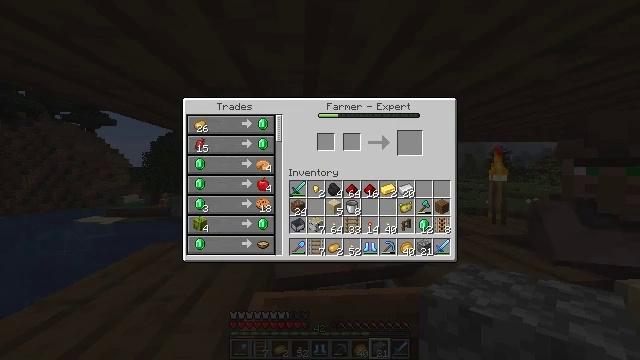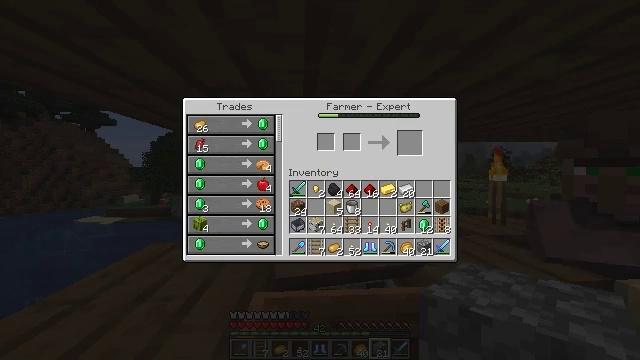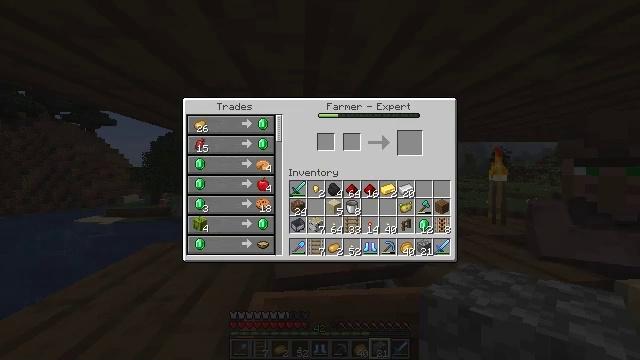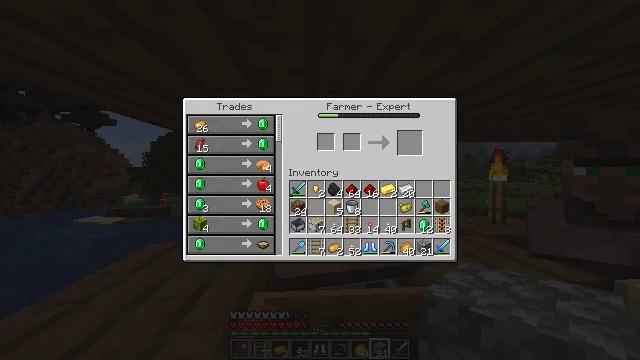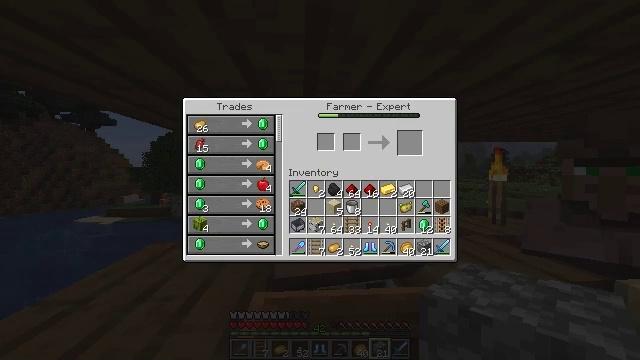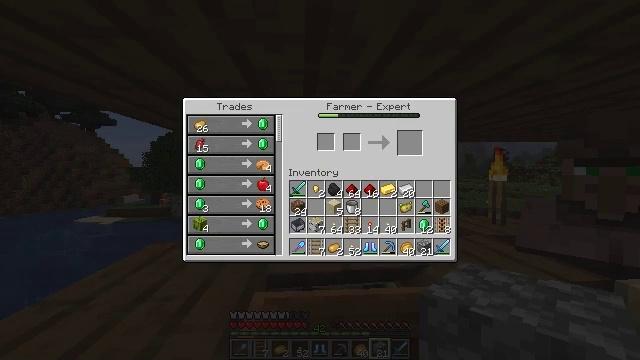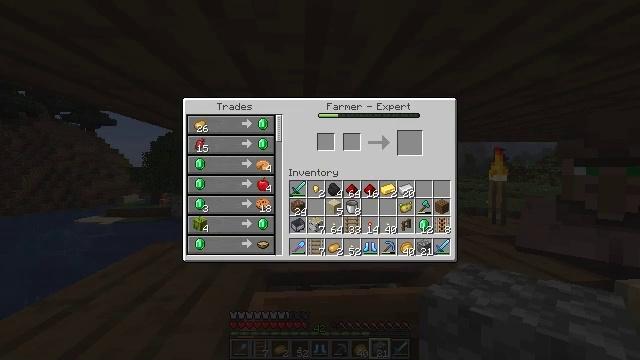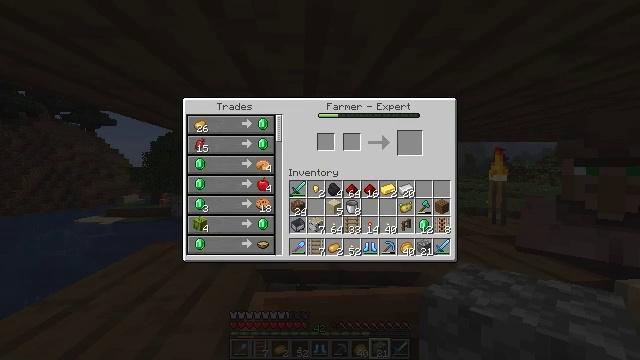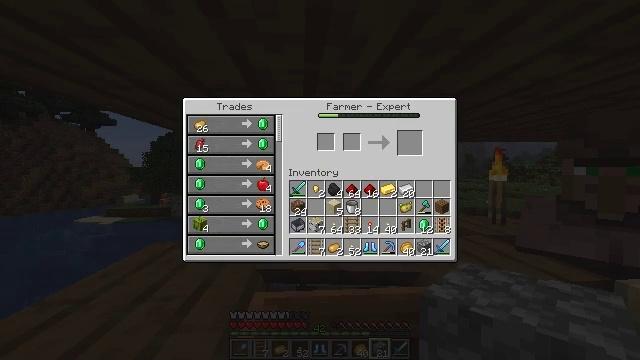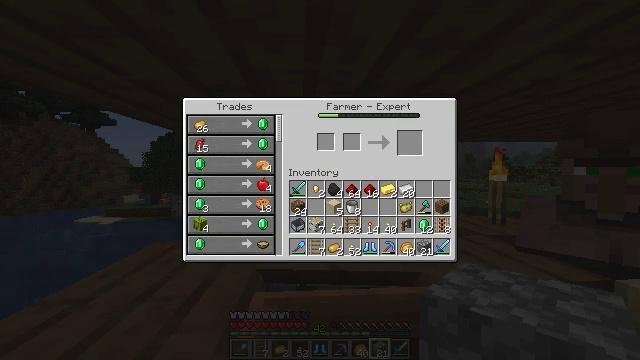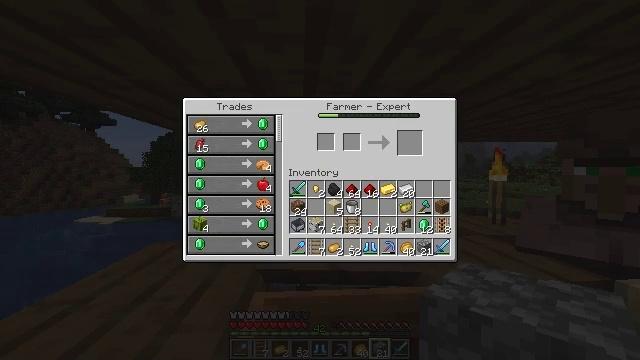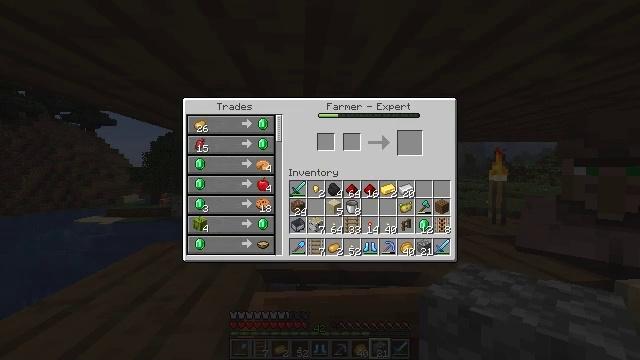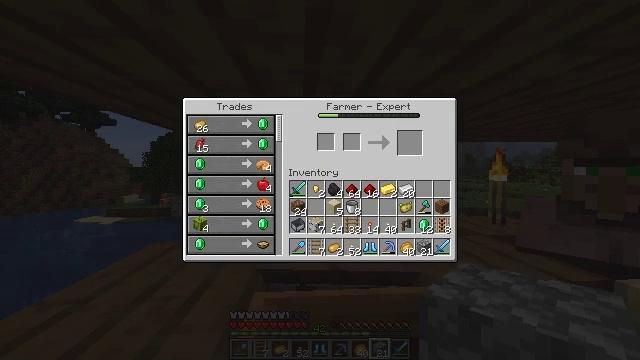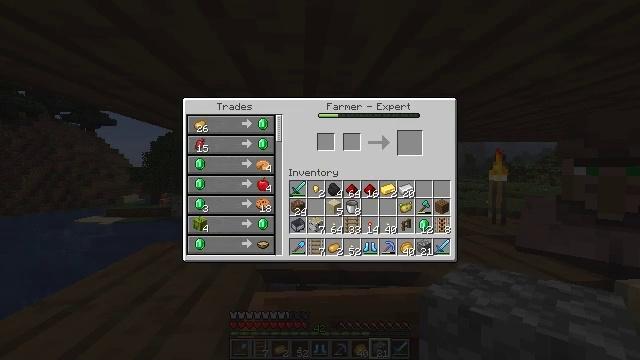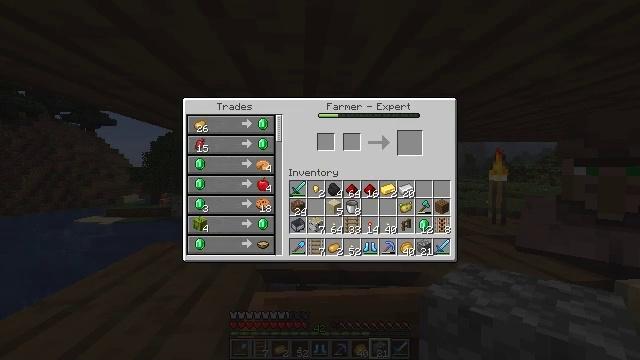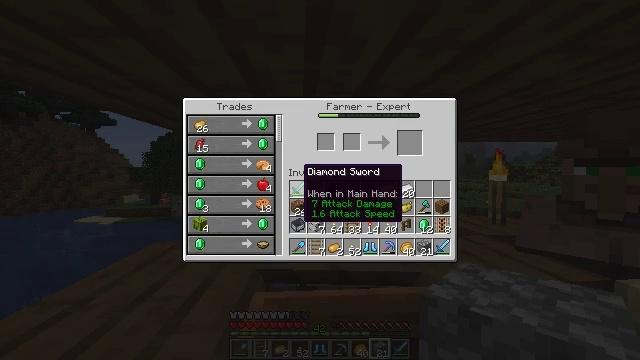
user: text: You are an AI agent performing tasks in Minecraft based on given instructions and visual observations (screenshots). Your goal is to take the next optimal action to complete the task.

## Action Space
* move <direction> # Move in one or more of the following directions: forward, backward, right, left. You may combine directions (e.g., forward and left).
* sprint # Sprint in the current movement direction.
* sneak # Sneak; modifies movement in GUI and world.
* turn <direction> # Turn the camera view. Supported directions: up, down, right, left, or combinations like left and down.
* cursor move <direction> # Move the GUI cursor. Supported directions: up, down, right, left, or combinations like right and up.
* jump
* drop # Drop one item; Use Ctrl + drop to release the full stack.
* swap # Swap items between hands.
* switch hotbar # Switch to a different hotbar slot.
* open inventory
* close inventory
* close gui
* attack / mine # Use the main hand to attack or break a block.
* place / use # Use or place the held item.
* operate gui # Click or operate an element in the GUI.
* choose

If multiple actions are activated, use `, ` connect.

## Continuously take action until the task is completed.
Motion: motion action
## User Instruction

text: Combine a brown mushroom, a red mushroom, and a bowl to craft a suspicious stew.
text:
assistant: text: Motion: no_op
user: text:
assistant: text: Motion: no_op
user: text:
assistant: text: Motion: no_op
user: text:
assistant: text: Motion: no_op
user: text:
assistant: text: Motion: no_op
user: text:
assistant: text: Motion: no_op
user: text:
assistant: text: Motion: no_op
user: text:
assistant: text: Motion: no_op
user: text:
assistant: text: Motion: no_op
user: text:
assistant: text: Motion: no_op
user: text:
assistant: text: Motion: no_op
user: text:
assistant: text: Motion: no_op
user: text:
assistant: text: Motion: no_op
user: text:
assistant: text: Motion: no_op
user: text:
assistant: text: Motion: no_op
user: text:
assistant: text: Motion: no_op
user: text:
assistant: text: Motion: no_op
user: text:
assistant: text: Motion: no_op
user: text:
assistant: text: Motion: no_op
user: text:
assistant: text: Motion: no_op
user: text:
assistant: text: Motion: no_op
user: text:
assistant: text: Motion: no_op
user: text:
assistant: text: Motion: no_op
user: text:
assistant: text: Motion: no_op
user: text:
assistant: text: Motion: no_op
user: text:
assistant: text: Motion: no_op
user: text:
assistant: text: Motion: no_op
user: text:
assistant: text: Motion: no_op
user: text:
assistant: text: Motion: no_op
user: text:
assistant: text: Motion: no_op